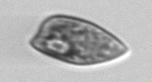
Label: Prorocentrum_dentatum